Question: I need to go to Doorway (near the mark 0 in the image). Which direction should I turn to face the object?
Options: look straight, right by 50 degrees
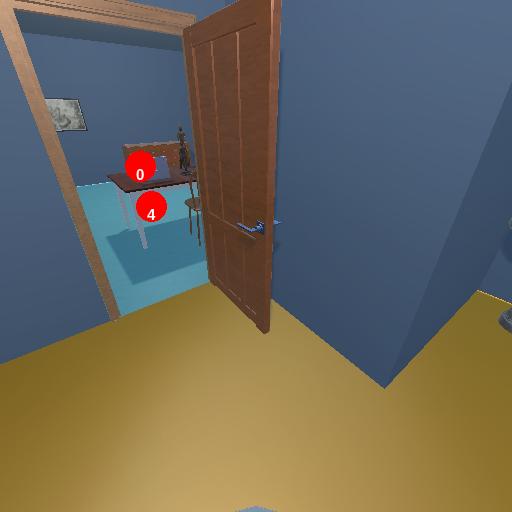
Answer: look straight